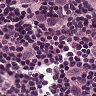
Metastatic tissue present: yes